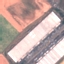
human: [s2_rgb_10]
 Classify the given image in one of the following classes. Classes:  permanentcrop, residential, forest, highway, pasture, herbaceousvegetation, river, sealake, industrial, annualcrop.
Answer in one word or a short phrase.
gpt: Industrial